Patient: sex F, age 56
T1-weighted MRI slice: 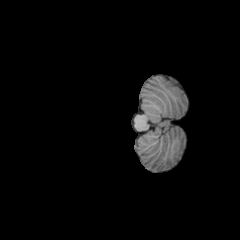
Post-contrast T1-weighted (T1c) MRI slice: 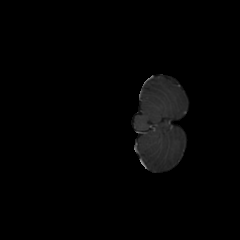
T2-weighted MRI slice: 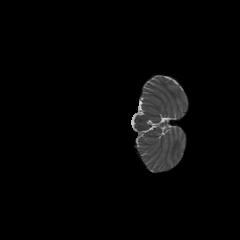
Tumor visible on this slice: no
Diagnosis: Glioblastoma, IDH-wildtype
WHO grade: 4